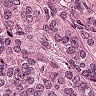
Metastatic tissue present: yes